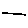
Label: line